【题型】选择题　【知识点】平面几何　【难度】easy
如图，$AB$ 为 $\odot O$ 直径，$\triangle ABC$ 内接于 $\odot O$，
$I$ 为 $\triangle ABC$ 内心，$AI$ 交圆于 $D$，且 $OI \perp AD$ 于 $I$，则 $\sin \angle CAD$ 的值为（\quad ）

A. $\frac{1}{2}$  \quad
B. $\frac{\sqrt{5}}{5}$  \quad
C. $\frac{2\sqrt{5}}{5}$  \quad
D. $\frac{\sqrt{5}}{4}$
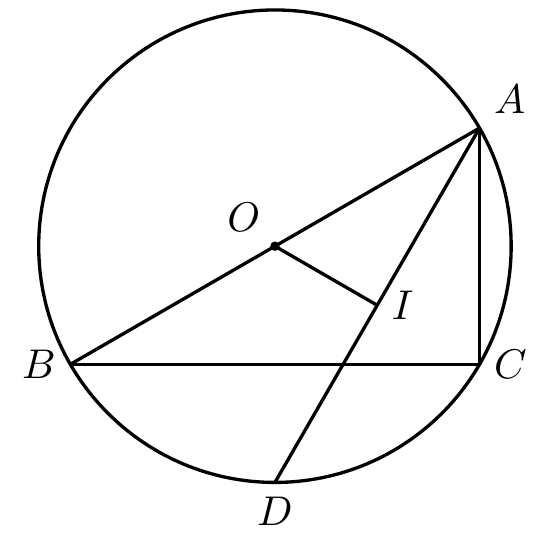
【解答】
解：连接 $BD$、$BI$，

$\because AB$ 为 $\odot O$ 直径，

$\therefore \angle D = 90^\circ$，

$\because I$ 为 $\triangle ABC$ 内心，

$\therefore \angle ABI = \angle CBI$，$\angle CAD = \angle BAD$，

$\because \angle CAD = \angle CBD$，

$\therefore \angle BAD = \angle CBD$，

$\therefore \angle IBD = \angle IBC + \angle CBD = \angle ABI + \angle BAD = \angle BID$，

$\therefore BD = ID$，

$\because OI \perp AD$，$OI$ 过点 $O$，

$\therefore AD = 2DI$，

$\therefore AD = 2BD$，

$\therefore AB = \sqrt{AD^2 + BD^2}  = \sqrt{5}BD$，

$\therefore \sin \angle CAD = \sin \angle BAD = \frac{BD}{AB} = \frac{1}{\sqrt{5}} = \frac{\sqrt{5}}{5}$，

故选：B。
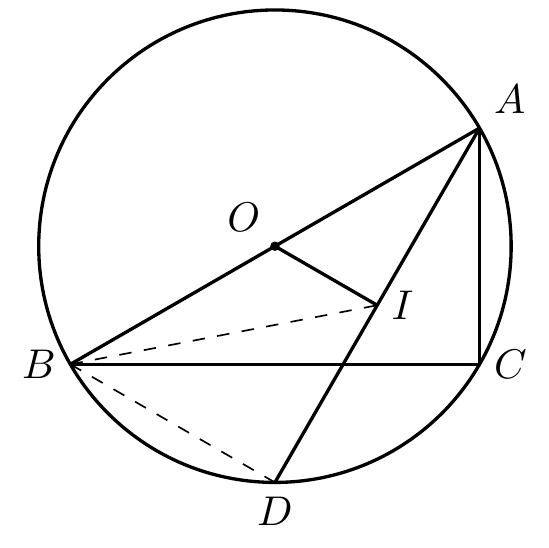